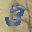
Label: 3